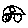
Label: car